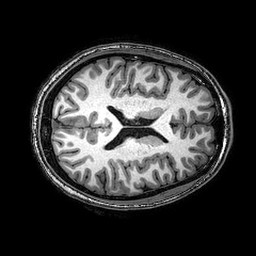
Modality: T1w
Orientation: axial
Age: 22
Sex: male
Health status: healthy
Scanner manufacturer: philips
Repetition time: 0.008202 s
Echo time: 0.00374 s